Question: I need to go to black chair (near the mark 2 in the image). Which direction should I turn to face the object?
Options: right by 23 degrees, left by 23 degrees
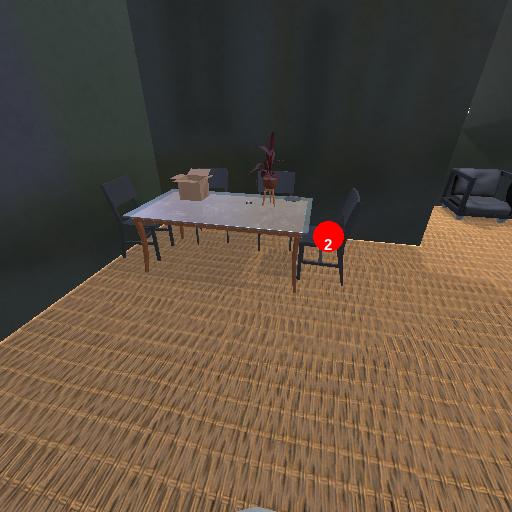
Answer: right by 23 degrees